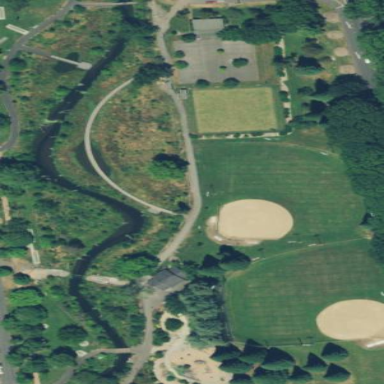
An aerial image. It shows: Softball pitch designated for baseball sports.